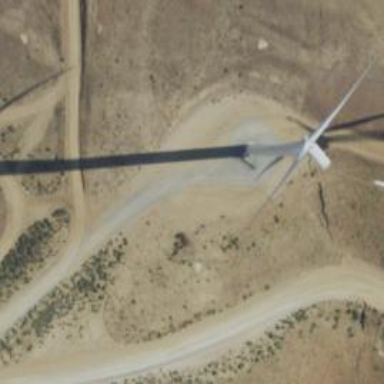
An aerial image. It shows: Wind turbine generator that utilizes wind as its source for generating electricity. It is of the horizontal axis type.